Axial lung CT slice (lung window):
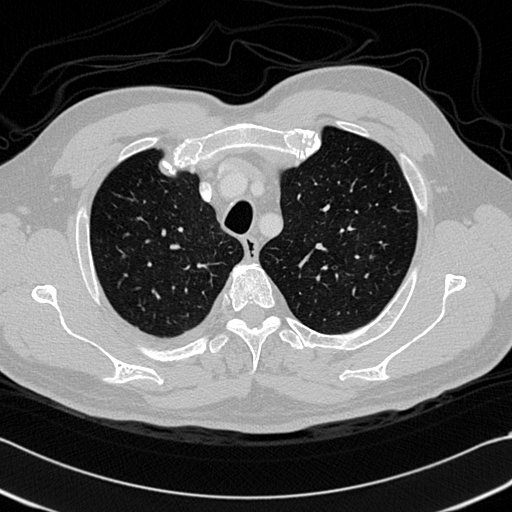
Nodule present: no